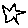
Label: star